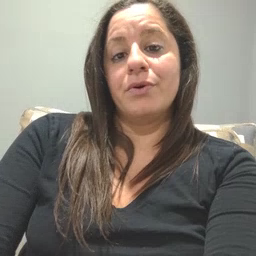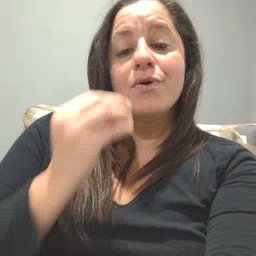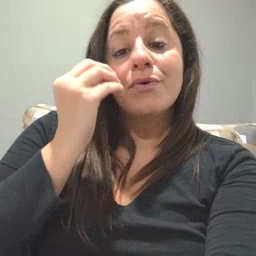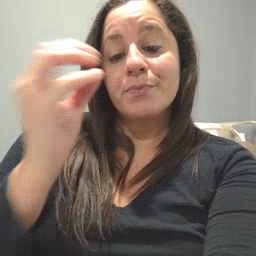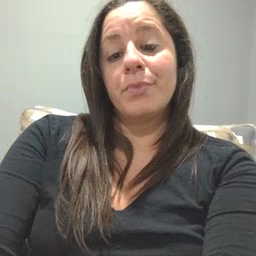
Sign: home